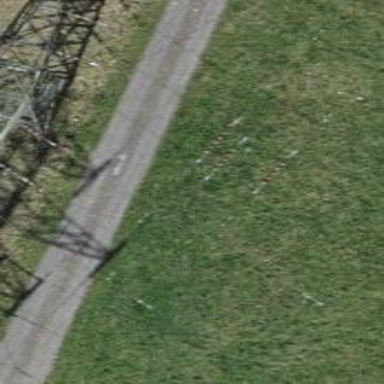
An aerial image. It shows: Power line in the image.